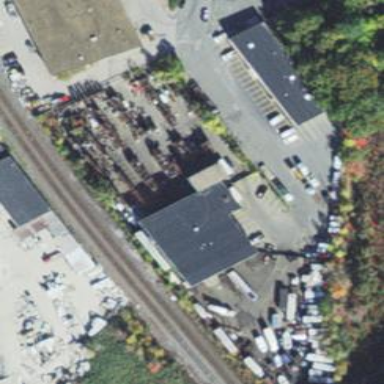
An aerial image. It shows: Industrial building.